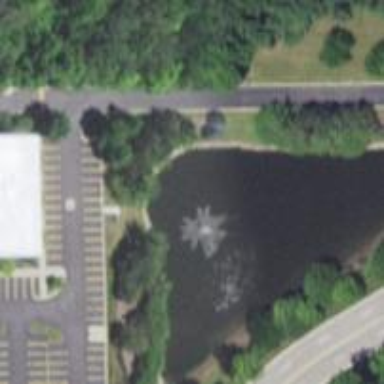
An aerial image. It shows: Picturesque pond located within basin area.